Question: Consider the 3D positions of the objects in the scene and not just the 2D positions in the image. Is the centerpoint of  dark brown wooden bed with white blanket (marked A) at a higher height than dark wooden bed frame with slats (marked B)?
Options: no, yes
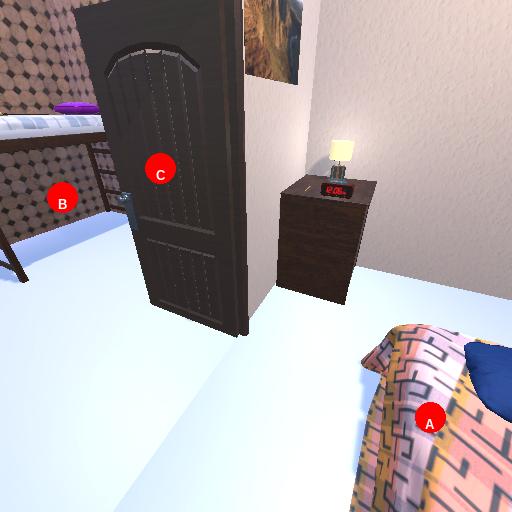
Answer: no